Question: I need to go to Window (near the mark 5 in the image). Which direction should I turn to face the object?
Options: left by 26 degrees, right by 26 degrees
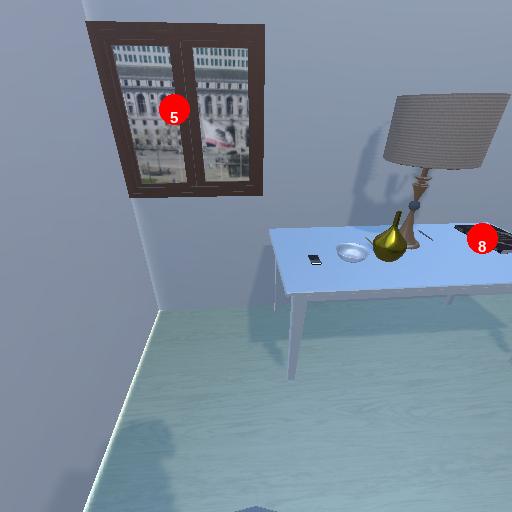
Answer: left by 26 degrees